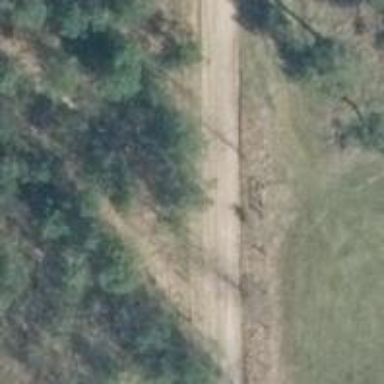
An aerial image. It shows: Track with grade 3 tracktype.